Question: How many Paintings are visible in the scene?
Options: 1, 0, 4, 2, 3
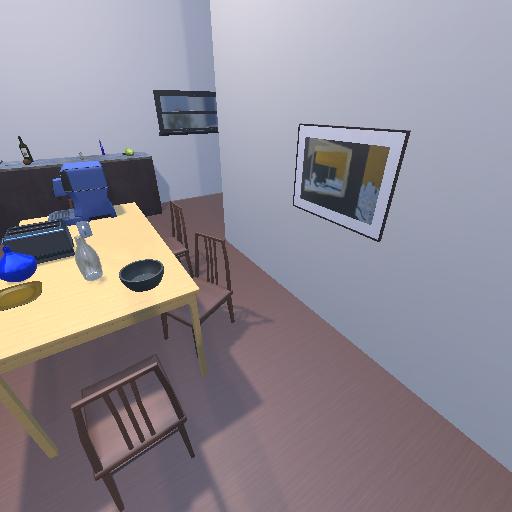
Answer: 1